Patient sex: F
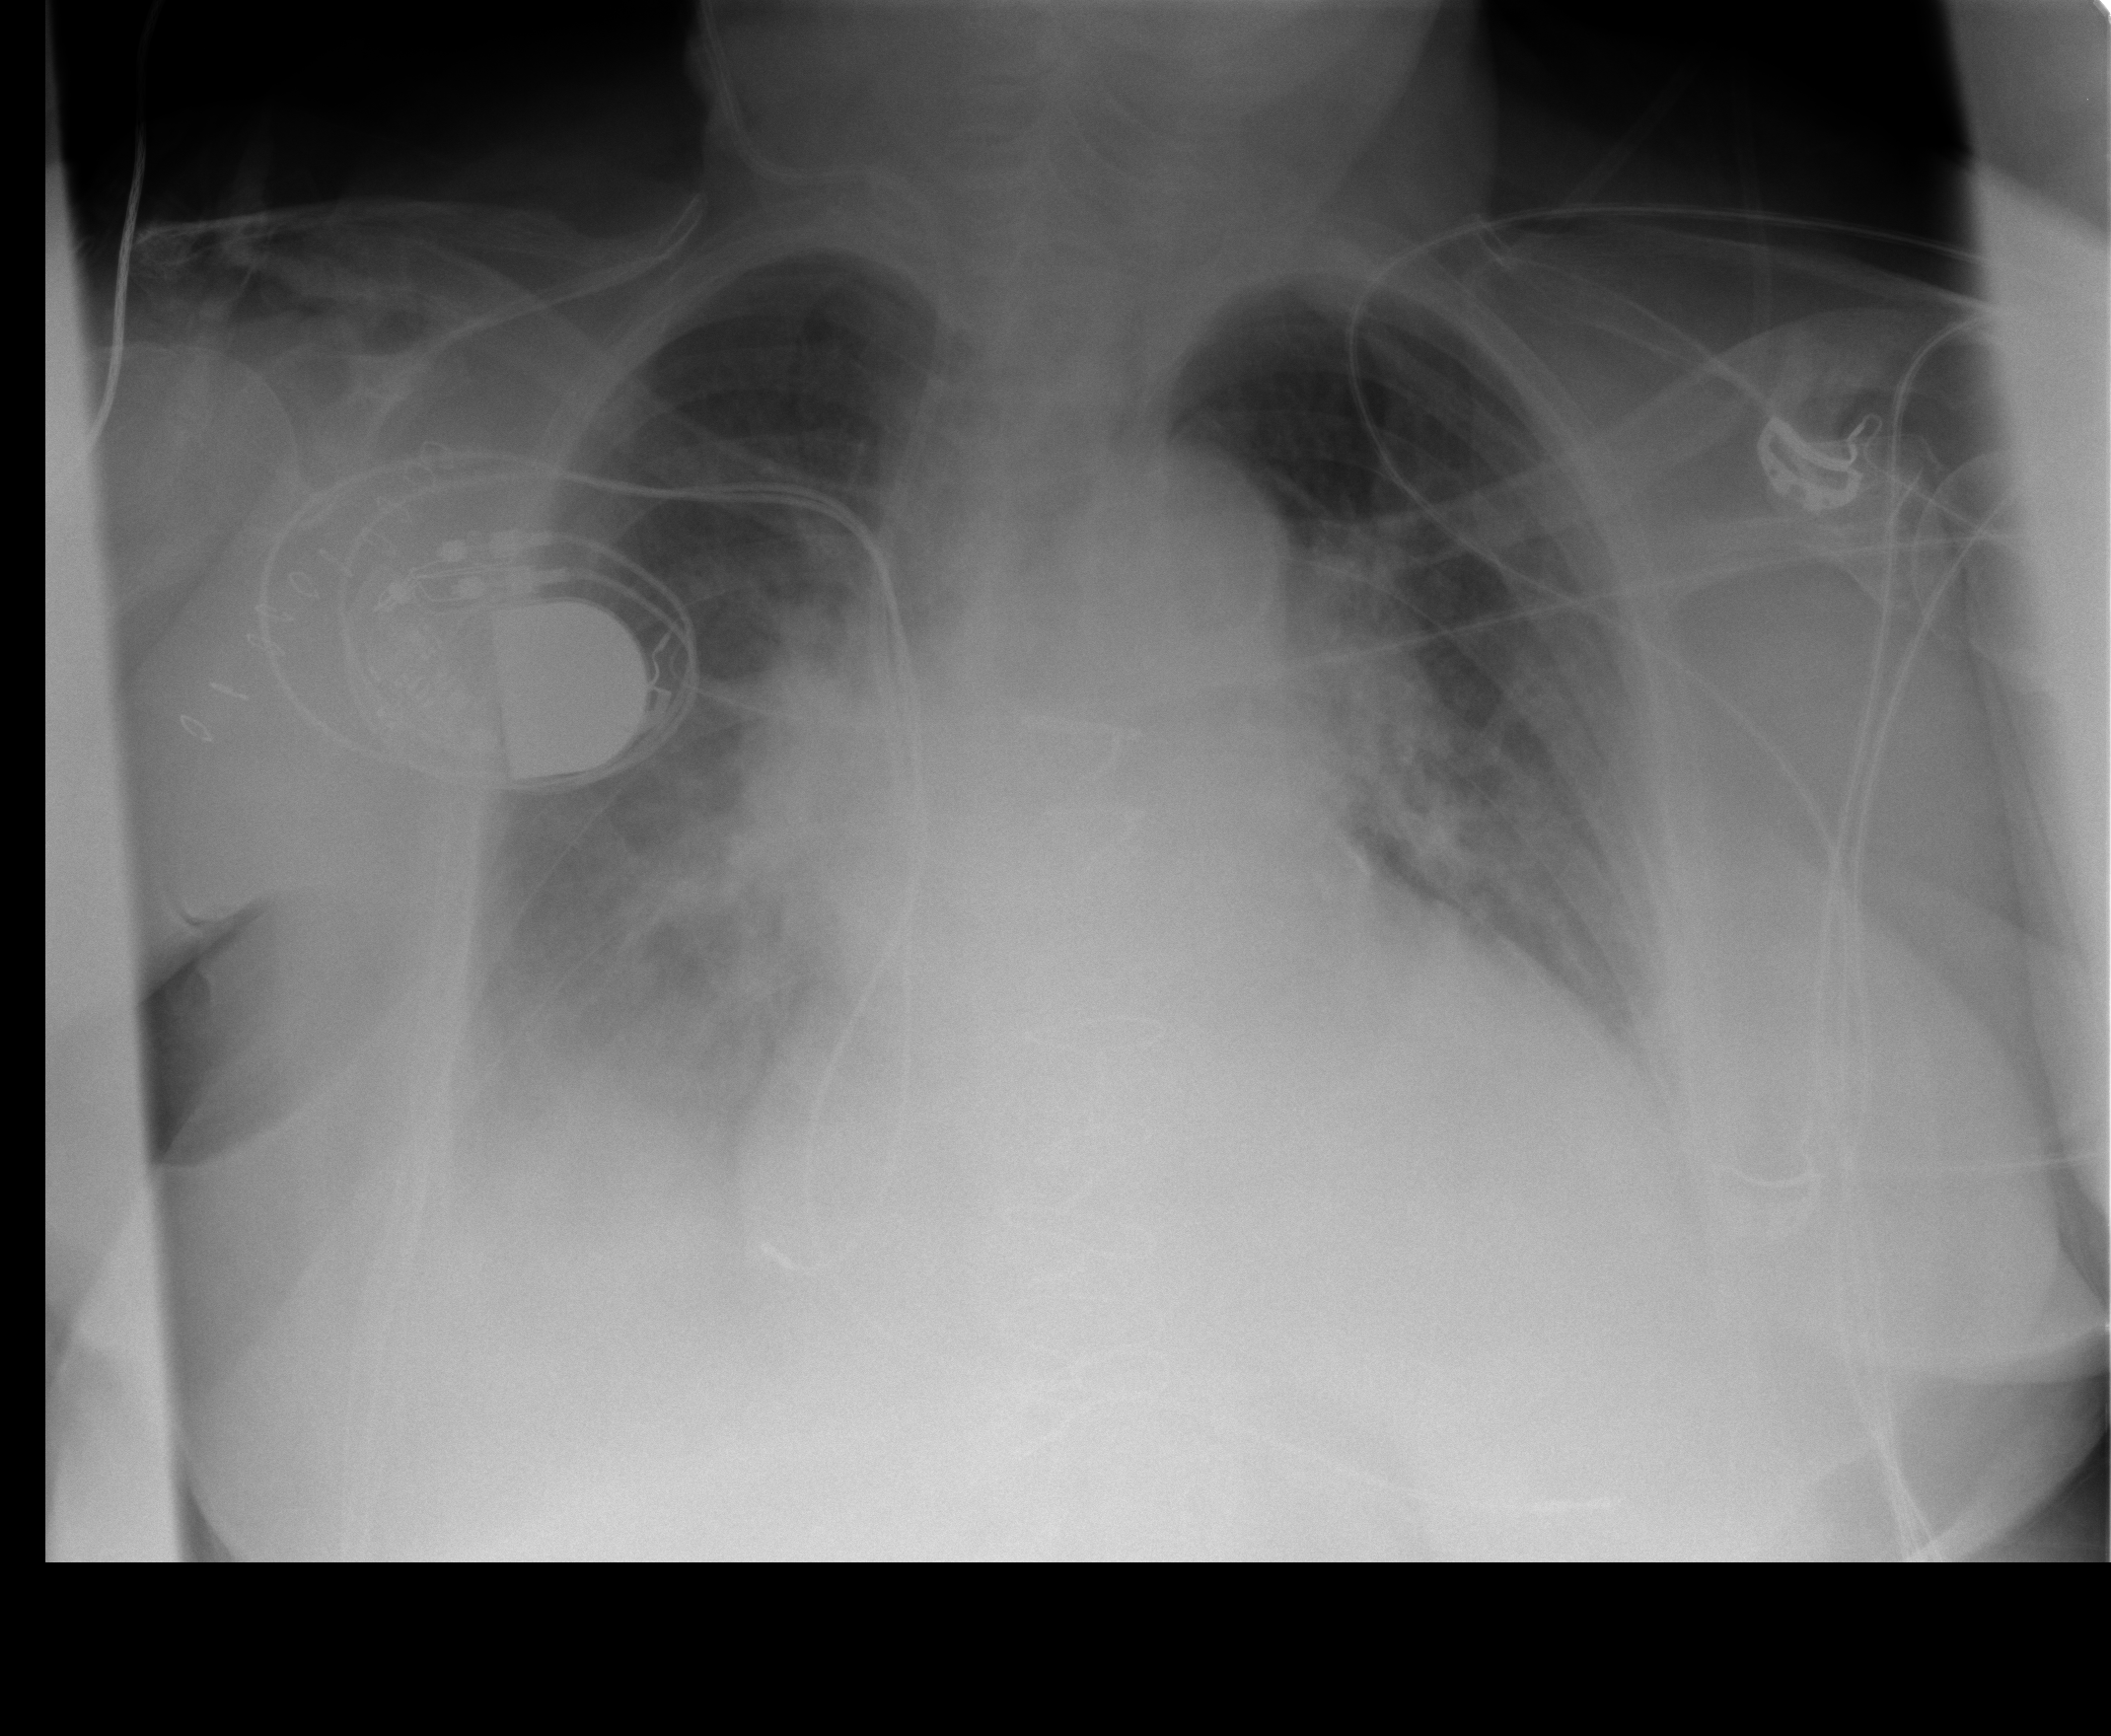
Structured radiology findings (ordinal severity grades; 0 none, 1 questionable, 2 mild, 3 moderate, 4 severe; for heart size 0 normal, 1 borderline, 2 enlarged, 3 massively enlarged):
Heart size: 2
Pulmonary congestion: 2
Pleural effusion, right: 3
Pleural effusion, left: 2
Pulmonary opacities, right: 2
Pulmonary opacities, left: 0
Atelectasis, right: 2
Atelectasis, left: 2